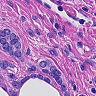
Metastatic tissue present: yes